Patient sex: M
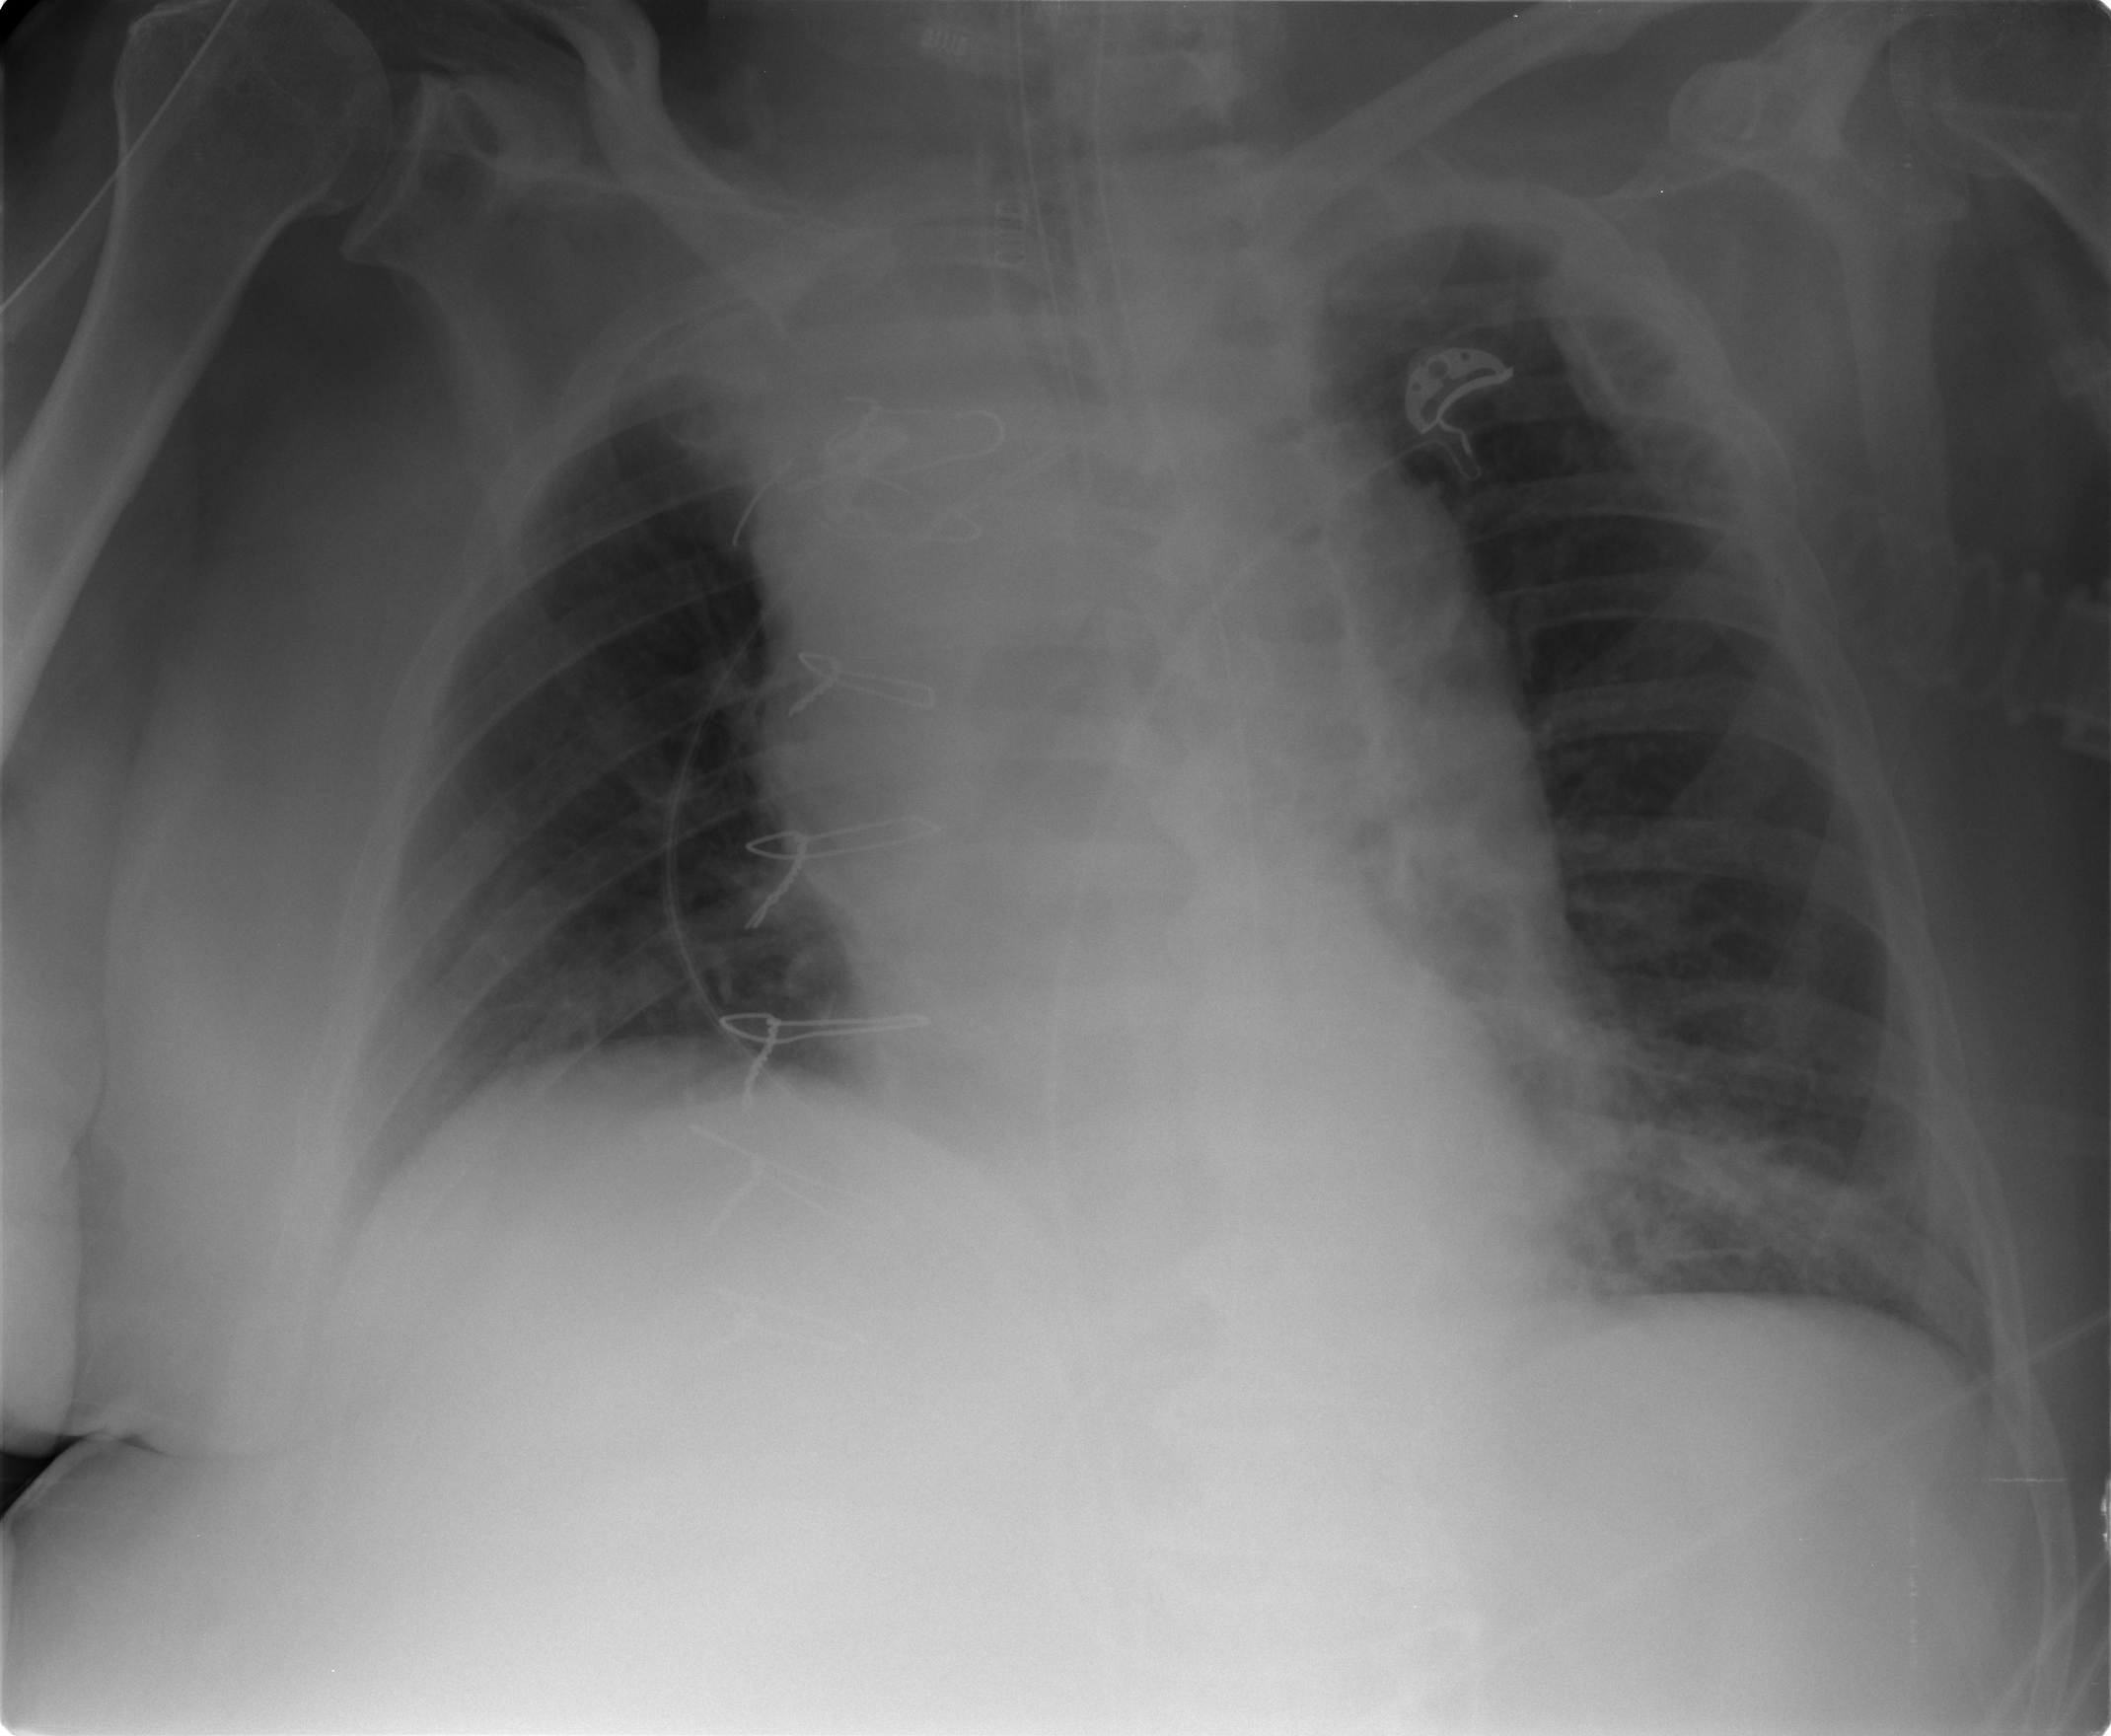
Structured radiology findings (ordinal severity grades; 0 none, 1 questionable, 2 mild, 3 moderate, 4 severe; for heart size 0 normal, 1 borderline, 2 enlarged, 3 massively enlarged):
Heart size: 0
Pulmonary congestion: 0
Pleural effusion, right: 1
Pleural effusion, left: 0
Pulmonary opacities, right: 0
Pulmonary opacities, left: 0
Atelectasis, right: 3
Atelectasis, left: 2